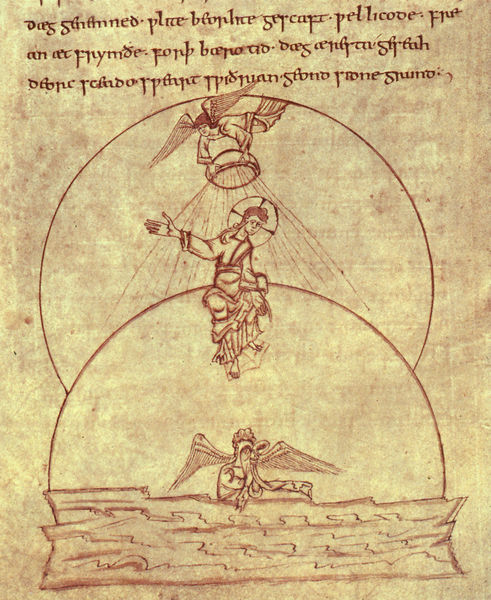
Titel: Caedmon Manuskript. Genesis, Exodus und Daniel
Institution: Oxford, Bodleian Library
Schlagwörter: flügel, zeichnung, bibel, engel, schrift, wellen, einfach, strahlen, seite, kreise, buchseite, schein, heiligenschein, latein, halbkreise, manuskript, handgezeichnet